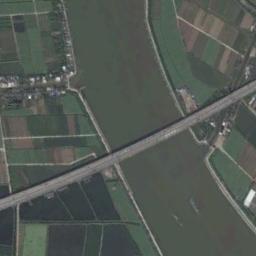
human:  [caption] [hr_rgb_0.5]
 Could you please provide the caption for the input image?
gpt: There is a bridge over the river between the farmlands .

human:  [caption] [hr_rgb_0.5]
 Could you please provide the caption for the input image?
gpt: A bridge built on a dark green river and the farmland on both sides of the river .

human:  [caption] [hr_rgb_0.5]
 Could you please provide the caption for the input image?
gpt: Most of the area the bridge crosses is bare land .

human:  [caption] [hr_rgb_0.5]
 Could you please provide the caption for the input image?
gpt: A bridge connects the land on both sides of the green river, And there is a large farmland on the land .

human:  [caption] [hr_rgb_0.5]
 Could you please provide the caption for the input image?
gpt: The bridge is over the river .